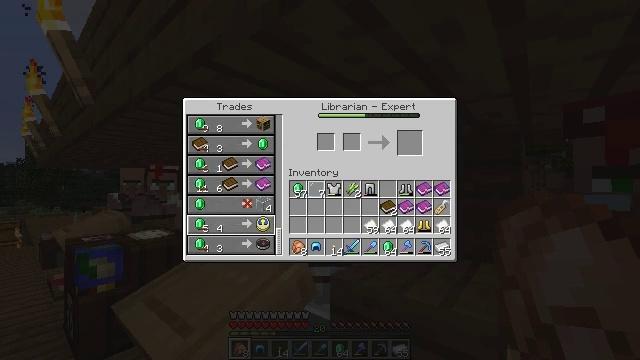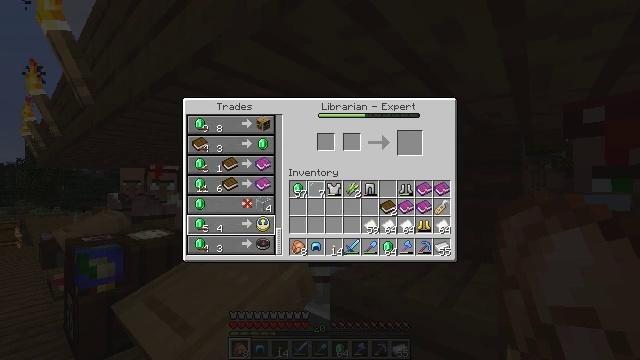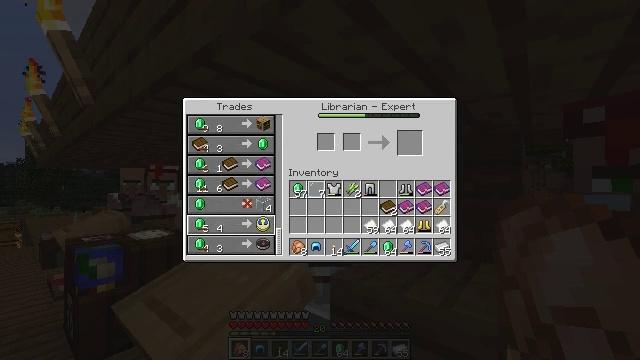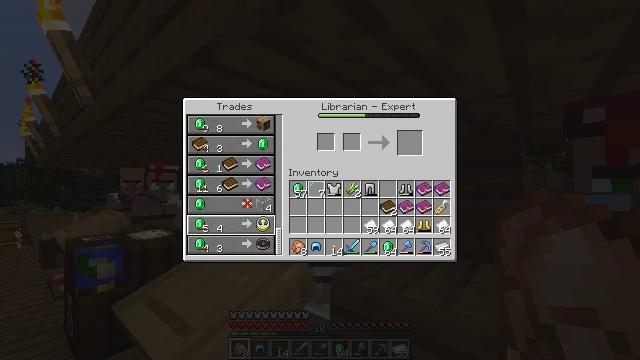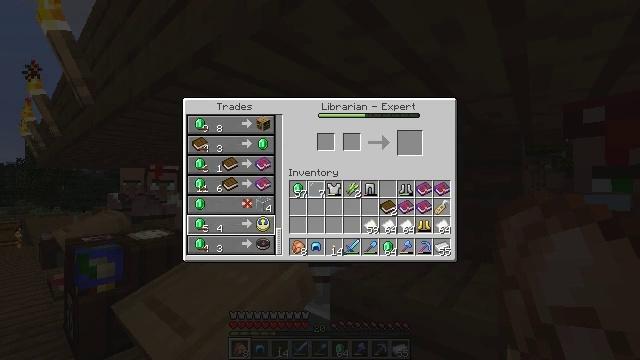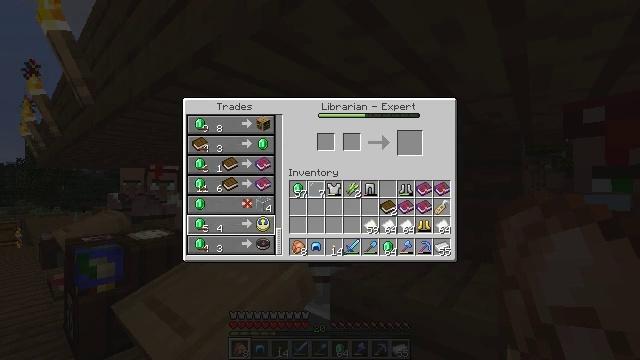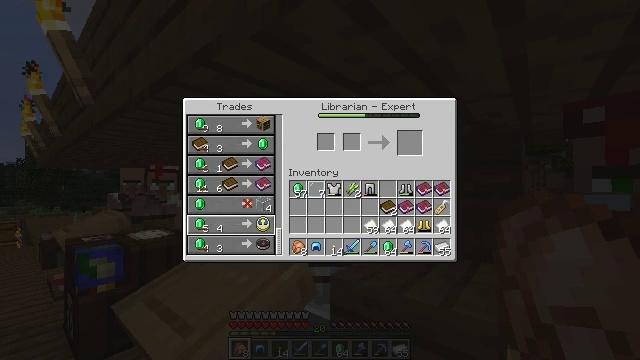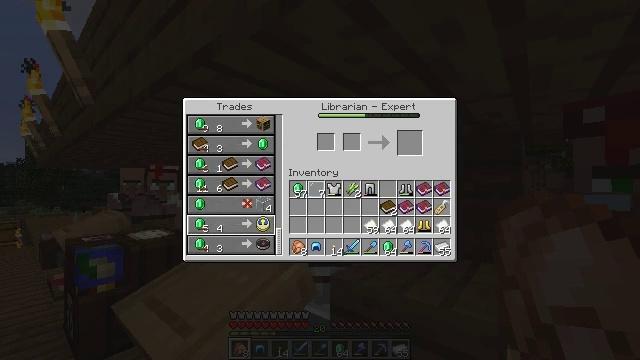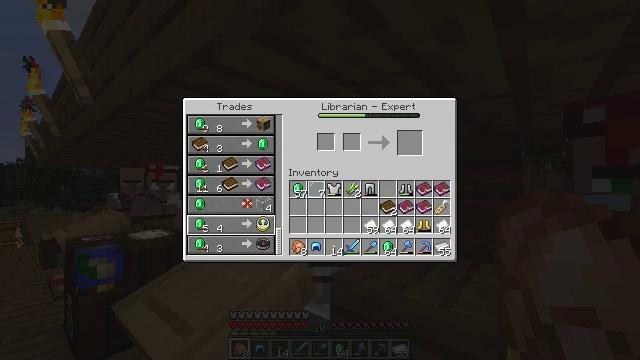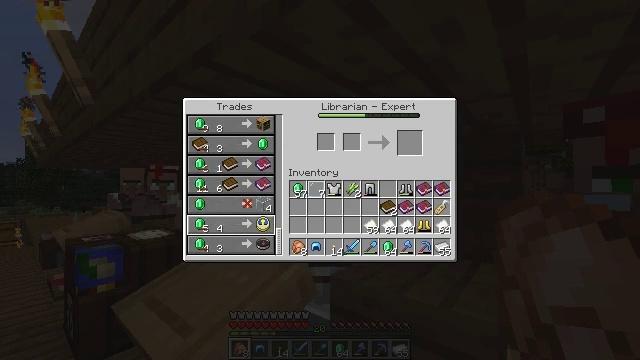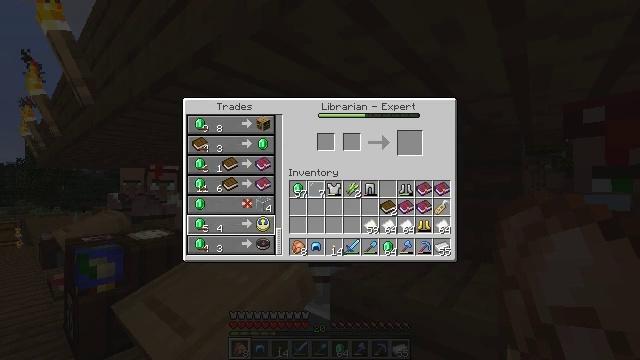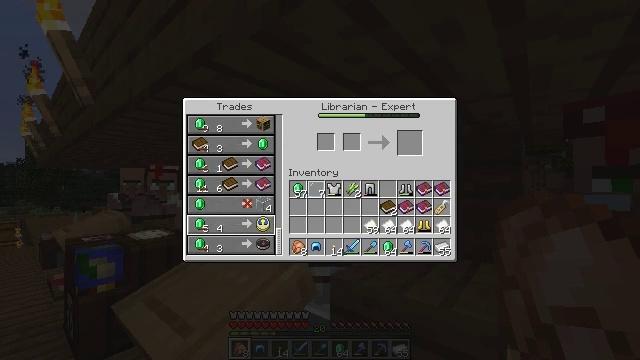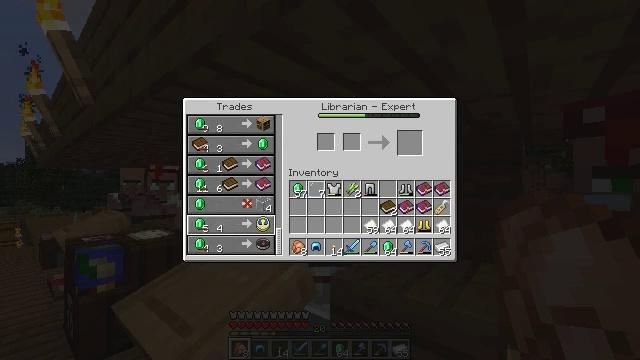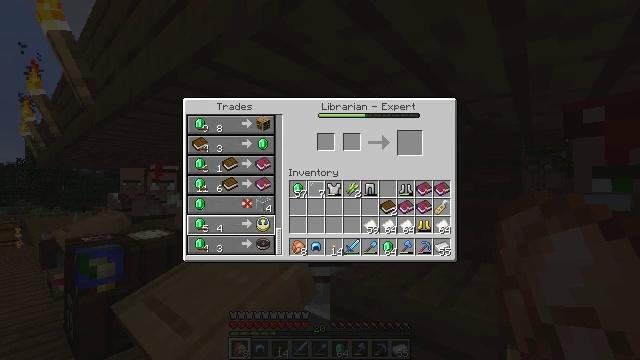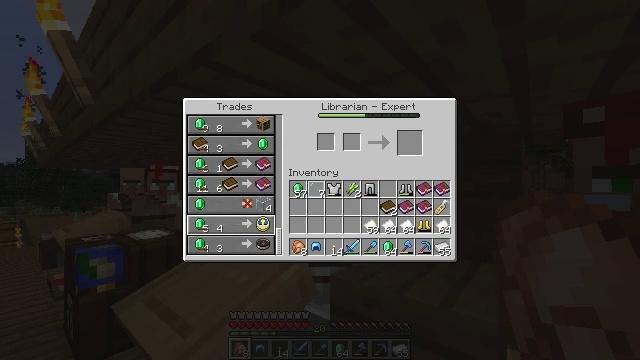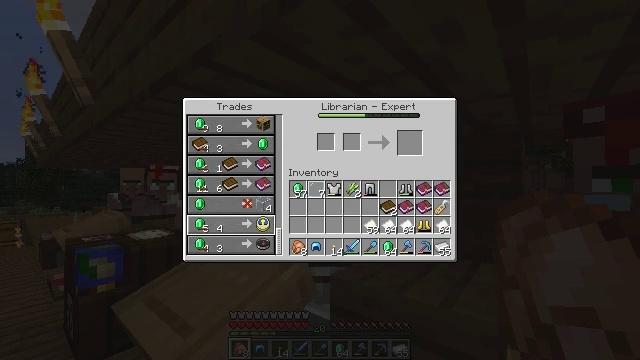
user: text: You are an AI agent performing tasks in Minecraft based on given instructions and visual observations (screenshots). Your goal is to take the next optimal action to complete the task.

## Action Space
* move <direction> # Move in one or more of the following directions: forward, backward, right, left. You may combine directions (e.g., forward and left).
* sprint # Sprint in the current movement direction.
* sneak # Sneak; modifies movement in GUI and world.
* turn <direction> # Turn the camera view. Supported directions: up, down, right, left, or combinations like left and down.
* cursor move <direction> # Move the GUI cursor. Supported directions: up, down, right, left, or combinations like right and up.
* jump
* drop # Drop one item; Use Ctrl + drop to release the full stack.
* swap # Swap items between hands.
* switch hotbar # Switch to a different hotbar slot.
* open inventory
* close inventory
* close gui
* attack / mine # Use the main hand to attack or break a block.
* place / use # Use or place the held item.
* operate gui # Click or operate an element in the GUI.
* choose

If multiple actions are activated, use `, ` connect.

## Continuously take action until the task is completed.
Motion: motion action
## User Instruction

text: Make a compass with four iron ingots and one redstone dust.
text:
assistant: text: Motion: no_op
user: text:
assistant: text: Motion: no_op
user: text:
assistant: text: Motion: no_op
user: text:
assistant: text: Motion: no_op
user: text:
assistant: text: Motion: no_op
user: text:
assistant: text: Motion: no_op
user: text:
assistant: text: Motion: no_op
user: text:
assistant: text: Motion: no_op
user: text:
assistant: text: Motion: no_op
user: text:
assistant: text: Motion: no_op
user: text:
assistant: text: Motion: no_op
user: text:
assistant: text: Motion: no_op
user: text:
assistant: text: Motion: no_op
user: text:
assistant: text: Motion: no_op
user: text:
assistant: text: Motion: no_op
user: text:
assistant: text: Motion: no_op
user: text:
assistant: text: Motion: no_op
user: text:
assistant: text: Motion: no_op
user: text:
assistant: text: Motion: no_op
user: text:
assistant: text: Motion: no_op
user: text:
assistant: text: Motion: no_op
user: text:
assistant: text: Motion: no_op
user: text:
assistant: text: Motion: no_op
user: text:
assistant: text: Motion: no_op
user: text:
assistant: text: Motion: no_op
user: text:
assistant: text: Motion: no_op
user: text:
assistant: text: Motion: no_op
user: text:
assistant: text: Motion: no_op
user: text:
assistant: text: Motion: operate gui
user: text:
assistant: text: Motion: operate gui